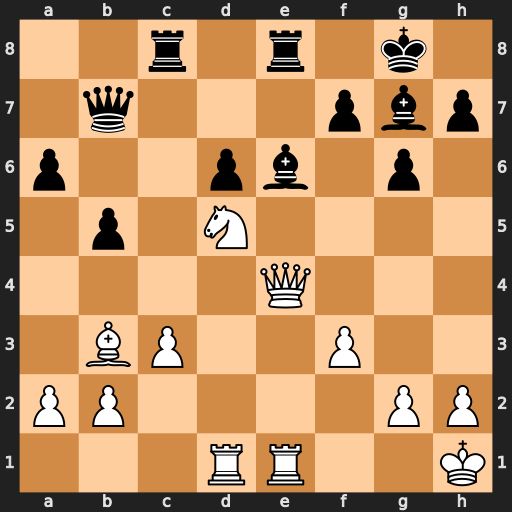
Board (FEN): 2r1r1k1/1q3pbp/p2pb1p1/1p1N4/4Q3/1BP2P2/PP4PP/3RR2K
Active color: w
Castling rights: -
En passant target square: -
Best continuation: Nf6+ Bxf6 Qxb7